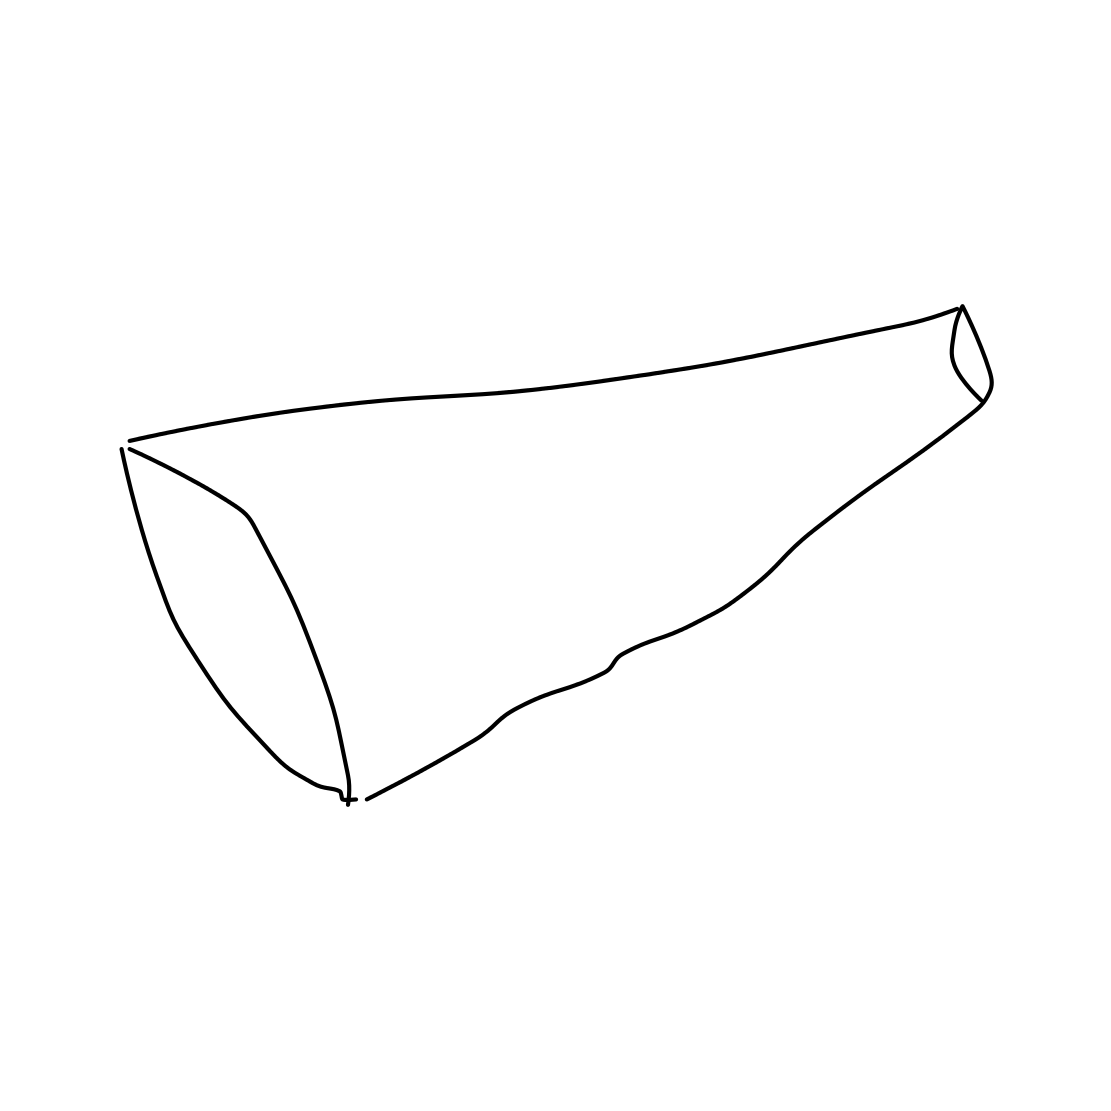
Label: megaphone